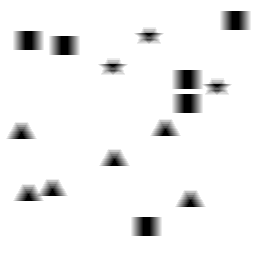
Squares: 6
Triangles: 6
Stars: 3
Total shapes: 15